Field crop: maize
Growth stage: 2
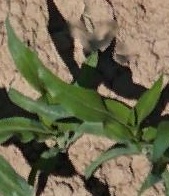
Species: maize